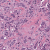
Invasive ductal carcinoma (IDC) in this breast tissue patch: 1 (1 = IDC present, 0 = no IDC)